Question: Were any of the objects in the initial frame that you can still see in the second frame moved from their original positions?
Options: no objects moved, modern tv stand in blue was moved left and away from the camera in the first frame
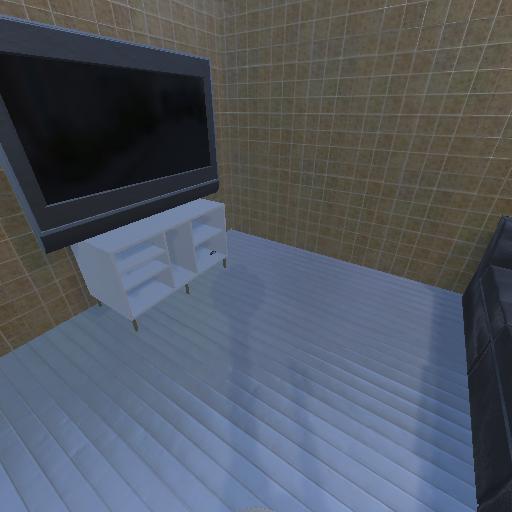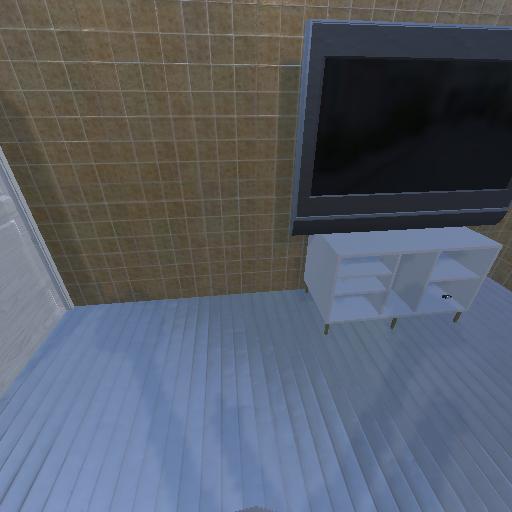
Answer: no objects moved